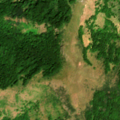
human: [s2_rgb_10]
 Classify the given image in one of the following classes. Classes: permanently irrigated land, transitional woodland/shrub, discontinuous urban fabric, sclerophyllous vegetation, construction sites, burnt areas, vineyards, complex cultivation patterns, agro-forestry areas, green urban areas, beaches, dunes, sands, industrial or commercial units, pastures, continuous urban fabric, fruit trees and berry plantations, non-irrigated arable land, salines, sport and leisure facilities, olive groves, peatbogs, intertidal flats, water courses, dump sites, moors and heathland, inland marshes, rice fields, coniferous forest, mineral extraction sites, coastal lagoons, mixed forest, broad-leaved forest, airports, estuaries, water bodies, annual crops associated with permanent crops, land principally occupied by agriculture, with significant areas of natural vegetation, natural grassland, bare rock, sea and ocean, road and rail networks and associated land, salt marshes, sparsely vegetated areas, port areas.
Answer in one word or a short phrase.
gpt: broad-leaved forest, natural grassland, transitional woodland/shrub